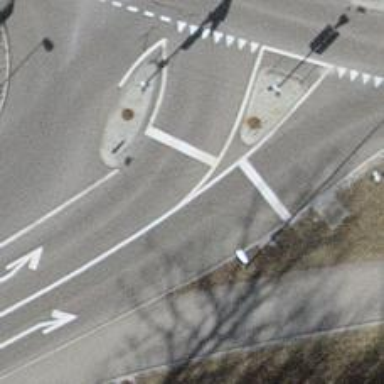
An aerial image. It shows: Tertiary road with asphalt surface and separate sidewalk.